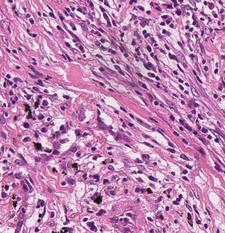
Tumor epithelial tissue: no
Tumor-associated stroma tissue: yes
Normal tissue: no